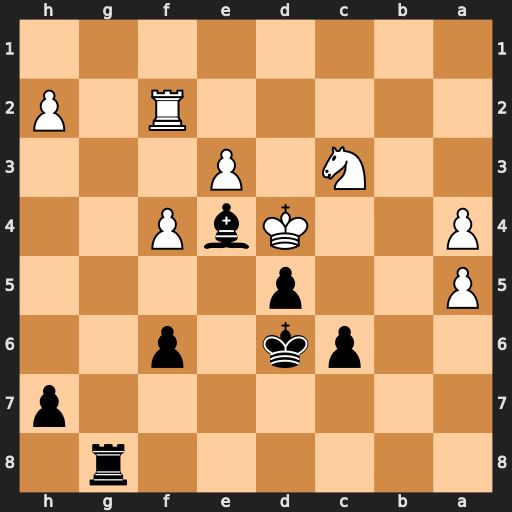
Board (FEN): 6r1/7p/2pk1p2/P2p4/P2KbP2/2N1P3/5R1P/8
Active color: b
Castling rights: -
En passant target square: -
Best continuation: c5#